Question: I have a form that used Spring the code is something like this:
'''
<form:form class="form-horizontal col-md-12" method="POST" action="../admin/new_laborItem.do" id="laborForm" modelAttribute="laborBean">
<h5 class="text-info"><strong>Job Definition</strong></h5>
<div class="form-group">
<label for="laborItem" class="col-sm-3 control-label">Item:</label>
<div class="col-sm-9">
<form:input id="laborItem" path="item" type="text" required="required" class="form-control" placeholder="Labor Code"></form:input>
</div>
</div>
</form:form>
'''
I want to get the text of the text field but I don't know why it doesn't work with this code:
'''
console.log($('#laborItem').text());
console.log($('#laborItem').html());
'''
The result is empty String.

I triggered the console after typing in the text field and press a button
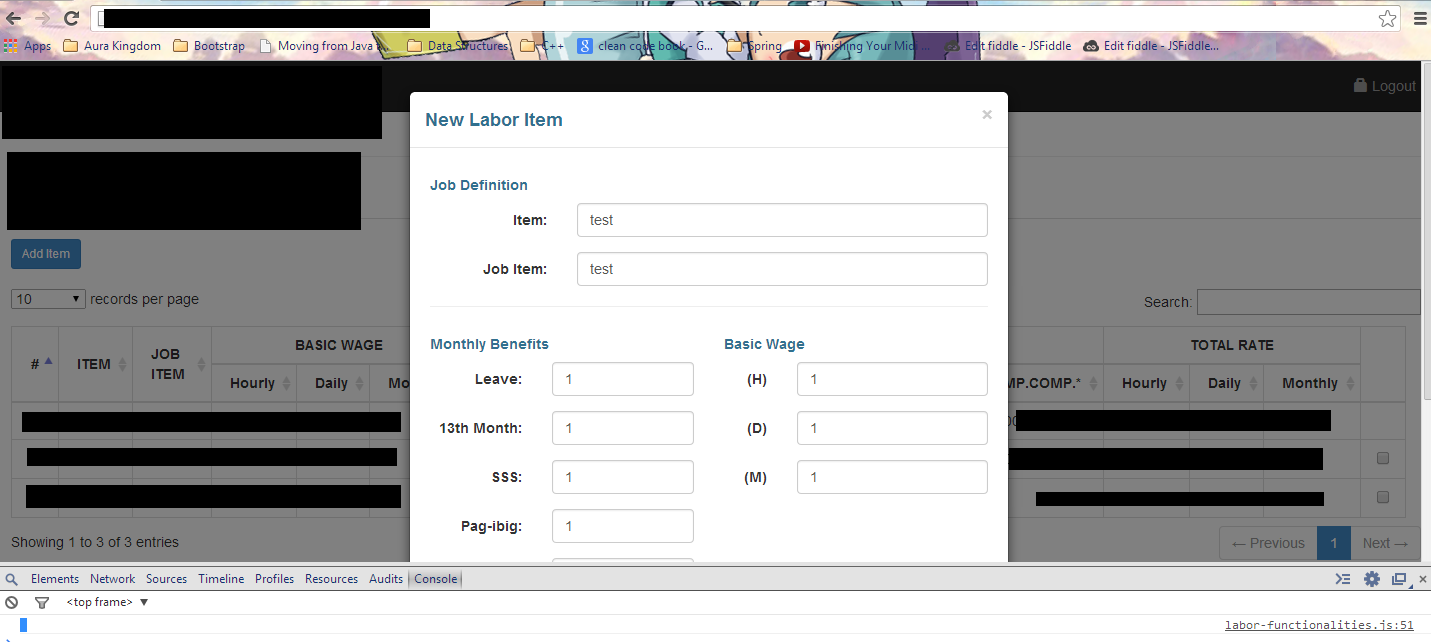
Answer: Just use:
'''
$('#laborItem').val()
'''
You will need to use <URL> attr of jQuery to get the value of the input element